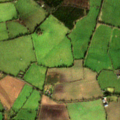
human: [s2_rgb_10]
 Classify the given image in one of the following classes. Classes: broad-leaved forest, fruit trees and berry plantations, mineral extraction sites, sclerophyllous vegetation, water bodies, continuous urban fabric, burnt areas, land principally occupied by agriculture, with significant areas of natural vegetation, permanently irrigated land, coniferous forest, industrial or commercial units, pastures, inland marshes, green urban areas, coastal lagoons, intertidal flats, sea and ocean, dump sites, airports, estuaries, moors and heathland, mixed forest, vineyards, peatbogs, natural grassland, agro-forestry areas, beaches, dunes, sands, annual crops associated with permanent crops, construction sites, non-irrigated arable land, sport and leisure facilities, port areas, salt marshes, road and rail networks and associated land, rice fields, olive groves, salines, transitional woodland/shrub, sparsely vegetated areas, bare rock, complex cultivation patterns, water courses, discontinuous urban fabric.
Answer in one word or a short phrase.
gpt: non-irrigated arable land, pastures